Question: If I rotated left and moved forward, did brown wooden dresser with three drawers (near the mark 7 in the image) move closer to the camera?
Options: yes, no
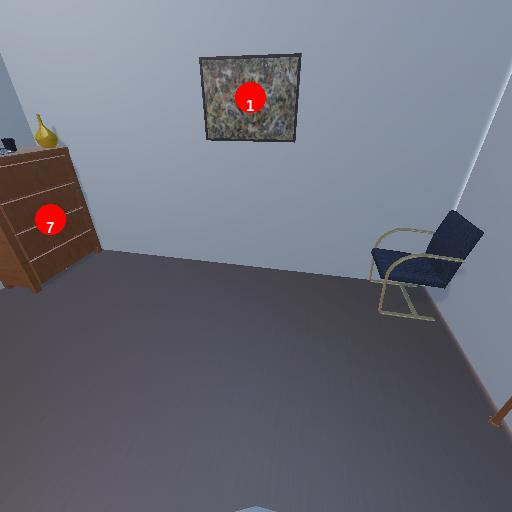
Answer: yes